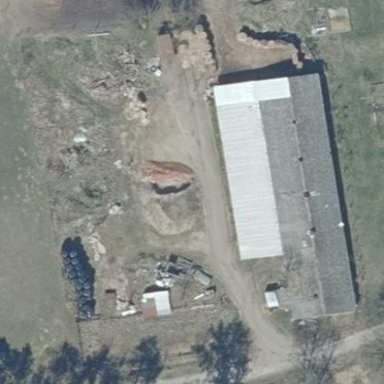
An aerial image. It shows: Farmyard area.